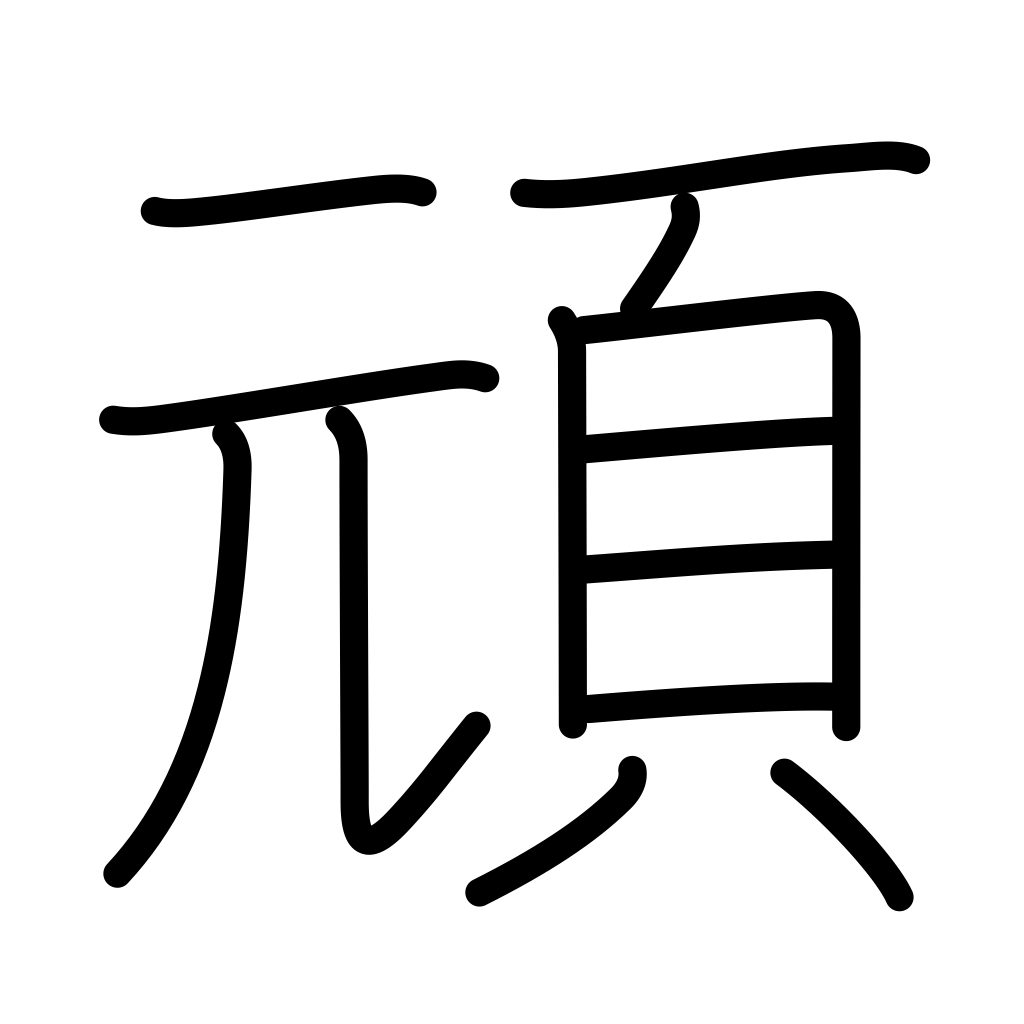
Meaning: stubborn, foolish, firmly